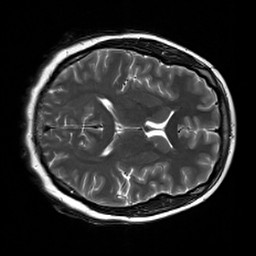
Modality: T2w
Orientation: axial
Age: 28
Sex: female
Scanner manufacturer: siemens
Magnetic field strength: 3 T
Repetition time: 7 s
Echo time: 0.09 s